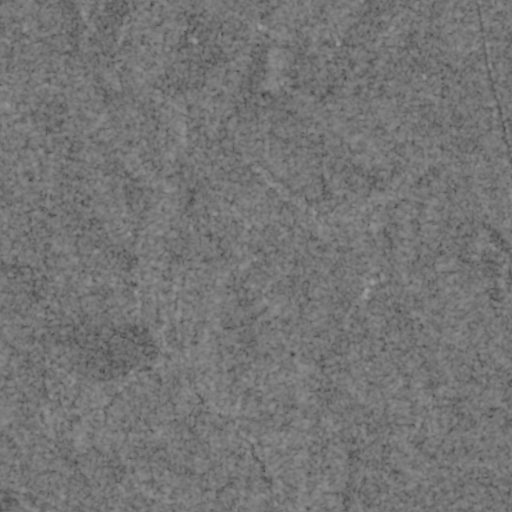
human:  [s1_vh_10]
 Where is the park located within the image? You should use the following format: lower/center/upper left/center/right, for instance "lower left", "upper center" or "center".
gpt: The park is located in the upper left of the image.
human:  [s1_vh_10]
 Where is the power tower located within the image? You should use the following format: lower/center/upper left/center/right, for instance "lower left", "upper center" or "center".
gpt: There is no power tower in the image.

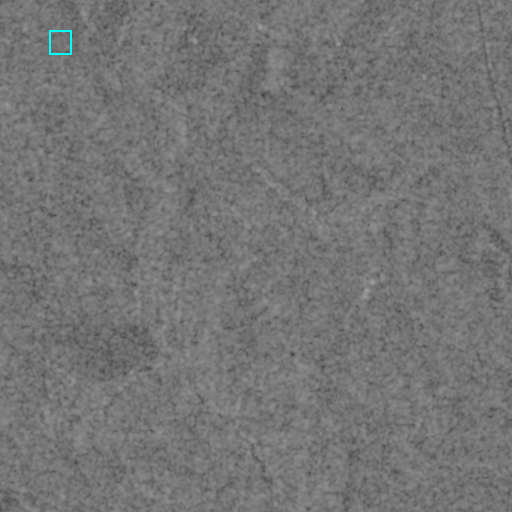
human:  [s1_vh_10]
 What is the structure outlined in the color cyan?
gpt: The structure outlined in cyan is a park.
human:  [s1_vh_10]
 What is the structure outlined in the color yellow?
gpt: There is no yellow outline.